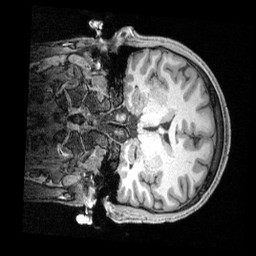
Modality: T1w
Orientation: coronal
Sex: male
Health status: ill
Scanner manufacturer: siemens
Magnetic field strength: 3 T
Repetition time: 2.4 s
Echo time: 0.00201 s